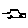
Label: car